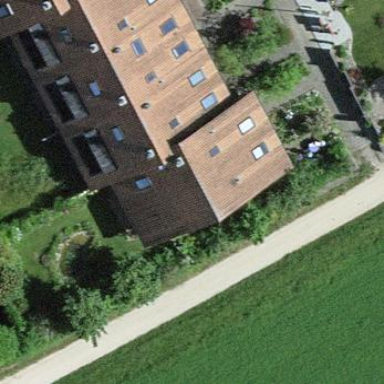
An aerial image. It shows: Terrace building.